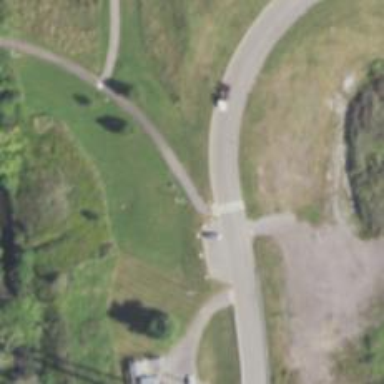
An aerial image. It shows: Asphalt footway with dedicated cycle track.